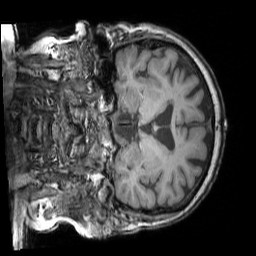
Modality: T1w
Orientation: coronal
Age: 74
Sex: female
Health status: ill
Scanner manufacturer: siemens
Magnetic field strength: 3 T
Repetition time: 1.75 s
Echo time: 0.00418 s